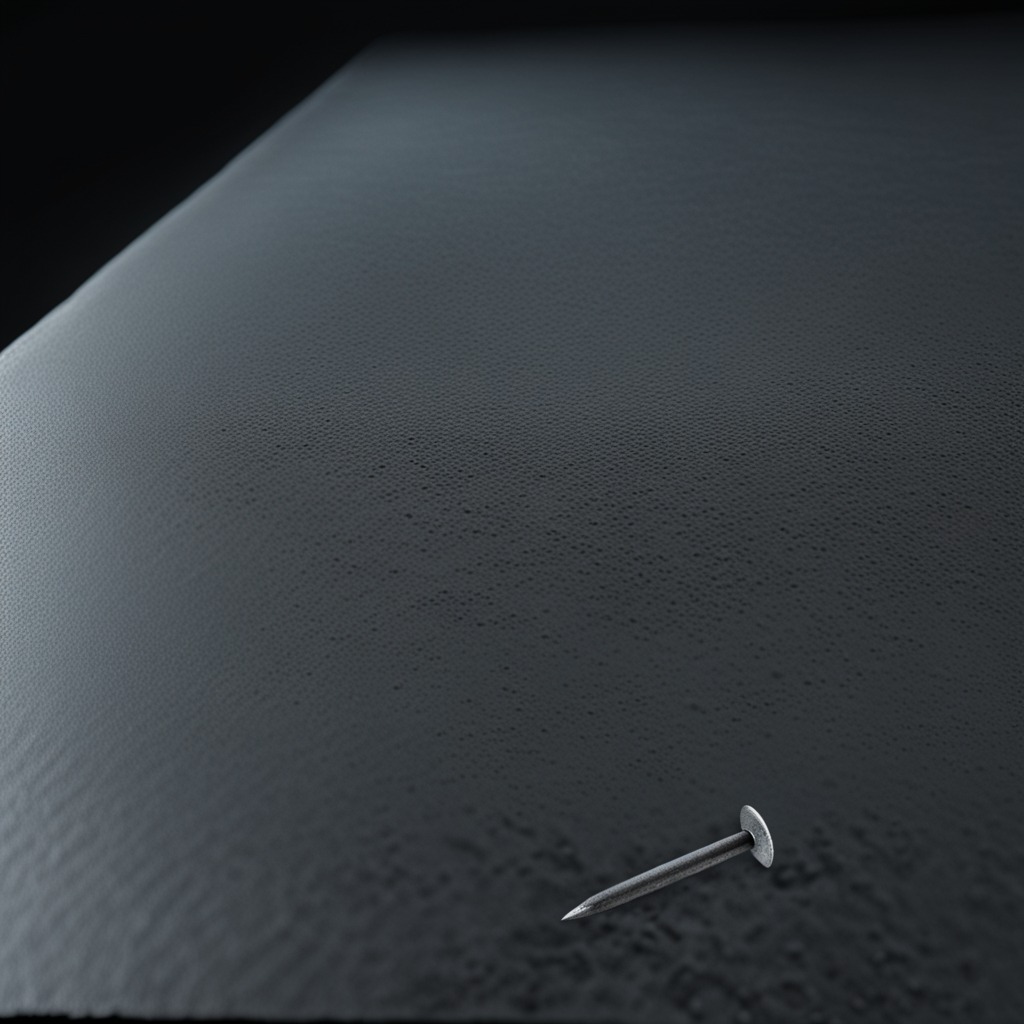
A nail is lying on a clean granite table inside a workshop at night.